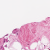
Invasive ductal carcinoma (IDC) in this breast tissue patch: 0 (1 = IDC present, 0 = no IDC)